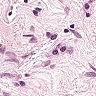
Metastatic tissue present: no